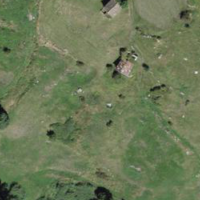
EUNIS habitat code: 26
Species observed at this site:
Campanula spicata